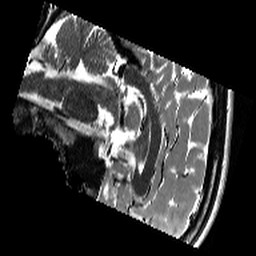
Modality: T2w
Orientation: sagittal